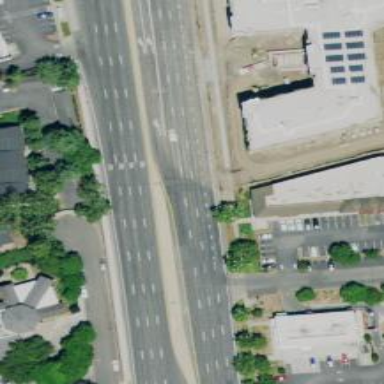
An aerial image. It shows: This image shows trunk highway that functions as expressway.